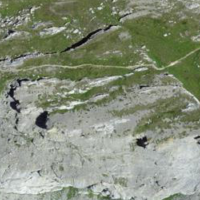
EUNIS habitat code: 48
Species observed at this site:
Aquila chrysaetos